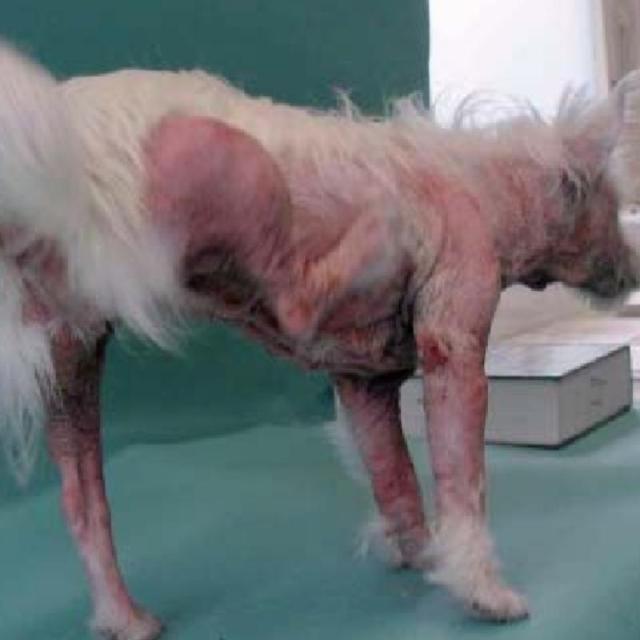
Canine hypersensitivity reaction — allergic skin response with urticaria, erythema, pruritus, and angioedema. May be food, environmental, or flea allergy related.